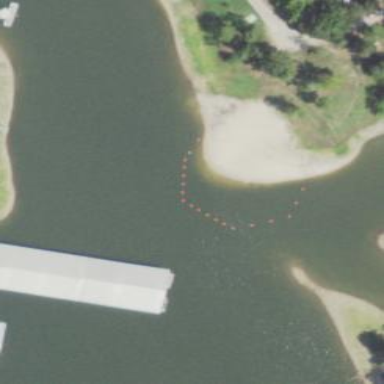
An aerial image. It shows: Swimming area within leisure land.